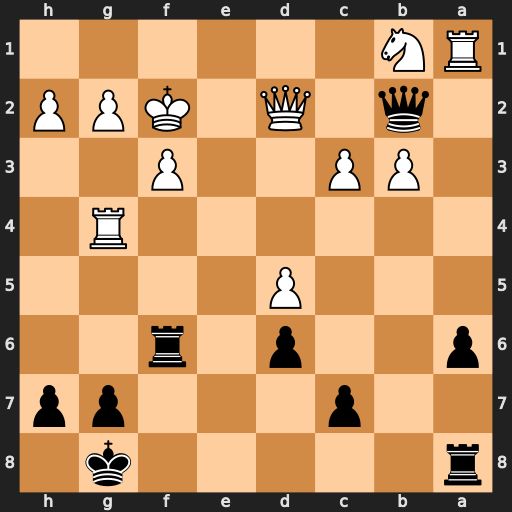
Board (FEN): r5k1/2p3pp/p2p1r2/3P4/6R1/1PP2P2/1q1Q1KPP/RN6
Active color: b
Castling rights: -
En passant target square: -
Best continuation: Qxa1 Qc2 Qa5